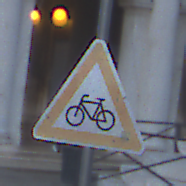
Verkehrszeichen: RadverkehrRechts
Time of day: Dawn
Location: Outdoor (Urban)
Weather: Clear
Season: NotSpecified
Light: Natural